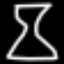
Label: hourglass